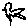
Label: bird